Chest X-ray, AP view. Patient: 47 years old, sex M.
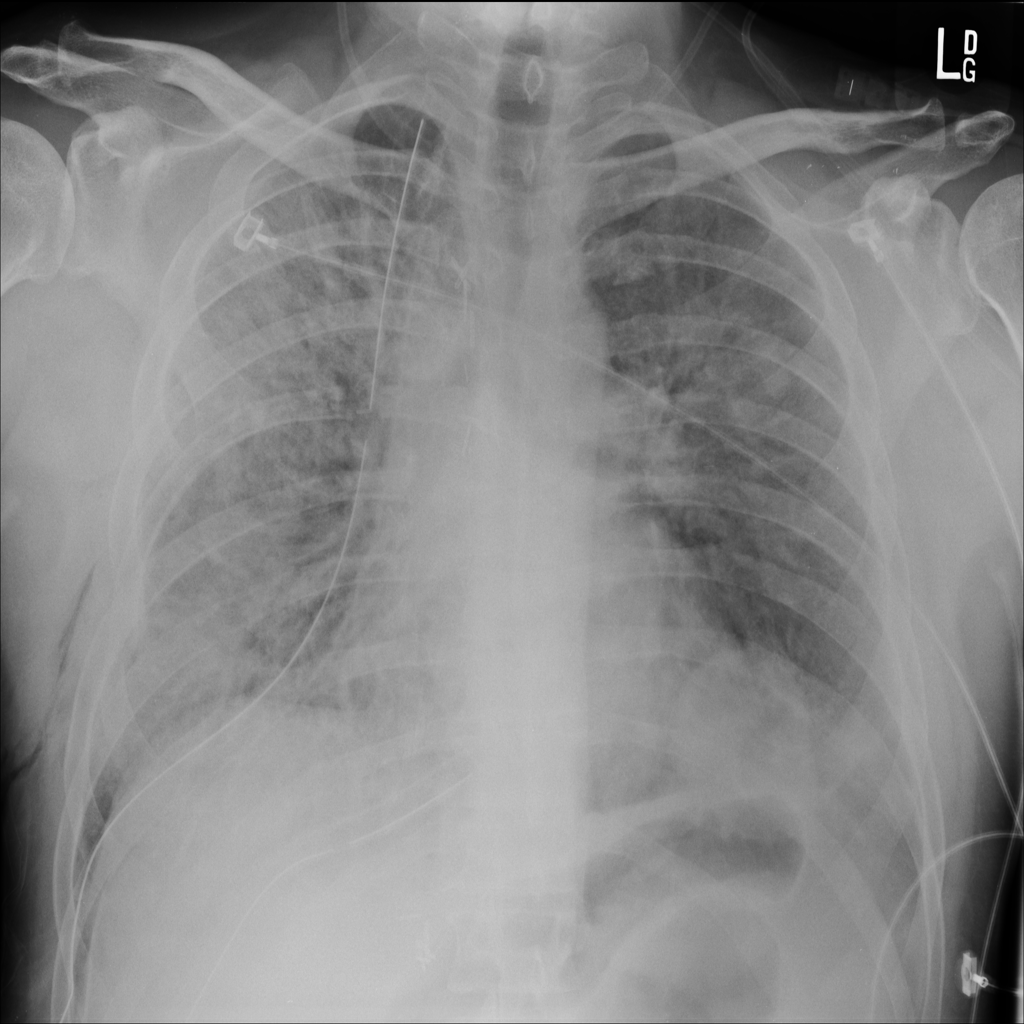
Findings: Infiltration, Mass